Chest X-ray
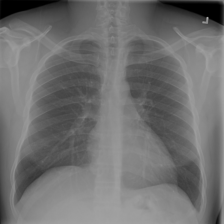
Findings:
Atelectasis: negative
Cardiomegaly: negative
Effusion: negative
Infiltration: positive
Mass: negative
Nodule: negative
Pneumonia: negative
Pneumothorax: negative
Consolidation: negative
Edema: negative
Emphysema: negative
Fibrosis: negative
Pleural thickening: negative
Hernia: negative